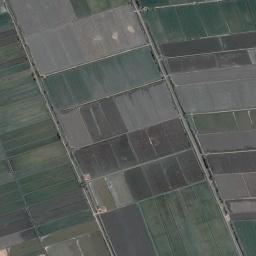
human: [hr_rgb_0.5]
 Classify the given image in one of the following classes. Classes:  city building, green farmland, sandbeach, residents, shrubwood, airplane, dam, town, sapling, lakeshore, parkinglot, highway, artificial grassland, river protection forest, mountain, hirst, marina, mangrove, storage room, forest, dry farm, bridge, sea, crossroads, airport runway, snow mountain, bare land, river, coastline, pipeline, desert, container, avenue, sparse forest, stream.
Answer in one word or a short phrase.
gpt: green farmland